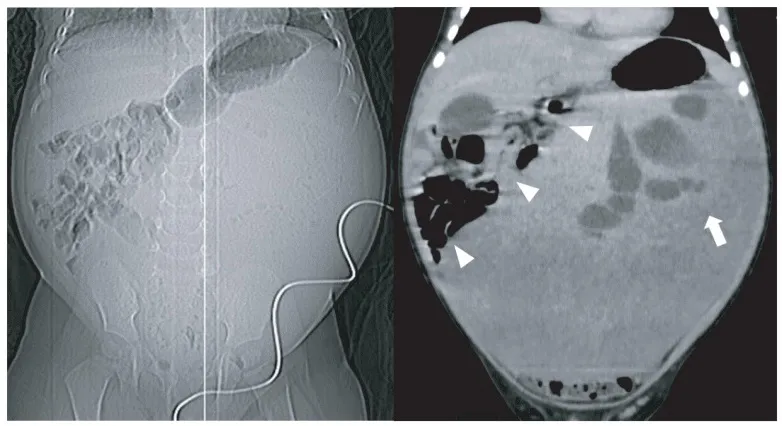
Follow-up imaging - Abdominal computed tomography scout image and coronal contrast-enhanced imaging (portal venous phase) demonstrates the mass to have shifted into the left abdomen (arrow), causing displacement of the bowel to the right (arrowheads). This reveals the mass to be mobile and separable from the right and left liver lobes.
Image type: radiology (ct)